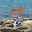
Label: 8